Question: Need a little fixing the position of my social icons to the right in my navbar. Any tips will be much appreciated thanks.
Example:
'''
<nav class="blog-nav">
<div class="floating-box">
<?php
wp_nav_menu( array(
'menu' => 'primary',
'theme_location' => 'primary',
'depth' => 2,
'menu_class' => 'nav navbar-nav',
'fallback_cb' => 'wp_bootstrap_navwalker::fallback',
'walker' => new wp_bootstrap_navwalker())
);
?>
</div>
<div id="nav-social" class="floating-box">
<ul class="nav navbar-nav navbar-right">
<li><a href="#"><i class="fa fa-twitter"></i></a></li>
<li><a href="#"><i class="fa fa-facebook"></i></a></li>
<li><a href="#"><i class="fa fa-google-plus"></i></a></li>
<li><a href="#"><i class="fa fa-linkedin"></i></a></li>
</ul>
</div>
</nav>
'''

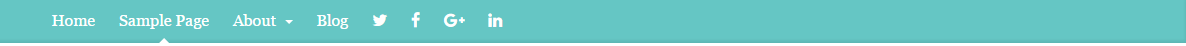
Answer: change the class="floating-box" to class="pull-right" ? maybe that works, otherwise change the class of the menus to class="pull left"
so you kinda pull them apart